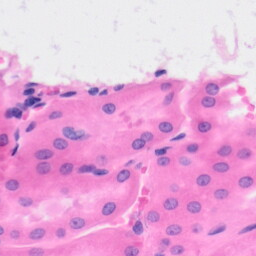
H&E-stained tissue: Kidney